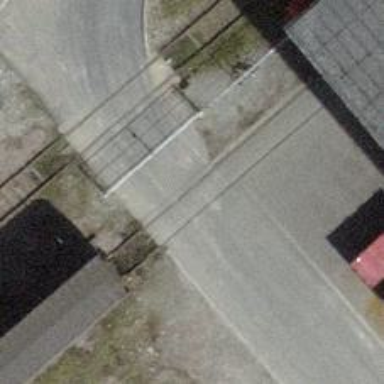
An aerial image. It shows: Railway level crossing.